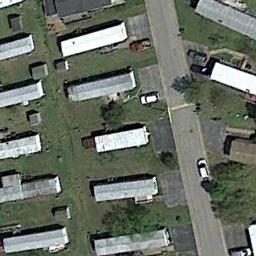
Label: residential